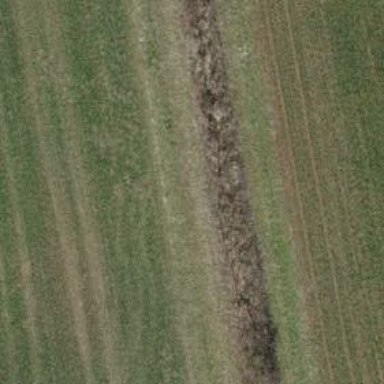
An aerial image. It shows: Hedge barrier.